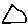
Label: triangle